Question: I'm trying to export a div to PDF, the problem is that when I try to export this div to PDF gives me the following error:
> Uncaught Invalid orientation: [object object] ....... jspdf.min.js :
43.
Can someone help me?
Image With Error

'''
<script src="/plugins/jquery/js/jQuery-2.1.4.min.js"></script>
<scriptsrc="https://cdnjs.cloudflare.com/ajax/libs/jspdf/0.9.0rc1/jspdf.min.js"></script>
<scriptsrc="https://cdnjs.cloudflare.com/ajax/libs/html2canvas/0.4.1/html2canvas.min.js"></script>
<div id="renderPDF" class="tab-pane fade in active">
<div class="table-responsive panel">
<table class="table">
<tbody>
<tr>
<td class="text-success">
<i class="fa fa-user"></i> Nome
</td>
<td>@Model.Nome</td>
</tr>
<tr>
<td class="text-success">
<i class="fa fa-home"></i> Morada
</td>
<td>@Model.Morada</td>
</tr>
<tr>
<td class="text-success">
<i class="fa fa-phone"></i> Telemovel
</td>
<td>@Model.Telemovel</td>
</tr>
<tr>
<td class="text-success">
<i class="fa fa-envelope"></i> E-mail
</td>
<td>@Model.Email</td>
</tr>
</tbody>
</table>
</div>
</div>
<button type="button" class="btn btn-primary btn-circle btn-xl" id="btnPrint" data-toggle="tooltip" title="PDF">
<i class="glyphicon glyphicon-floppy-disk"></i>
</button>
'''
'''
<script language="javascript">
var cache_width = $('#renderPDF').width(); //Criado um cache do CSS
var a4 = [595.28, 841.89]; // Widht e Height de uma folha a4
$(document).on("click", '#btnPrint', function () {
// Setar o width da div no formato a4
$("#renderPDF").width((a4[0] * 1.33333) - 80).css('max-width', 'none');
// Aqui ele cria a imagem e cria o pdf
html2canvas($('#renderPDF'), {
onrendered: function (canvas) {
var img = canvas.toDataURL("image/png", 1.0);
var doc = new jsPDF({ unit: 'px', format: 'a4' });
doc.addImage(img, 'JPEG', 20, 20);
doc.save('NOME-DO-PDF.pdf');
//Retorna ao CSS normal
$('#renderPDF').width(cache_width);
}
});
});
</script>
'''
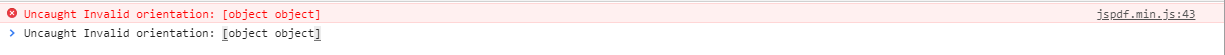
Answer: You can't set param jsPDF() fucntion as data object. a4 is default format. No need to set. You can visit this link to refer more: <URL>
'''
<script language="javascript">
var cache_width = $('#renderPDF').width(); //Criado um cache do CSS
var a4 = [595.28, 841.89]; // Widht e Height de uma folha a4
$(document).on("click", '#btnPrint', function () {
// Setar o width da div no formato a4
$("#renderPDF").width((a4[0] * 1.33333) - 80).css('max-width', 'none');
// Aqui ele cria a imagem e cria o pdf
html2canvas($('#renderPDF'), {
onrendered: function (canvas) {
var img = canvas.toDataURL("image/jpeg", 1.0);
//var doc = new jsPDF({ unit: 'px', format: 'a4' });//this line error
var doc = new jsPDF('landscape'); // default is portrait
doc.addImage(img, 'JPEG', 20, 20);
doc.save('NOME-DO-PDF.pdf');
//Retorna ao CSS normal
$('#renderPDF').width(cache_width);
}
});
});
</script>
'''